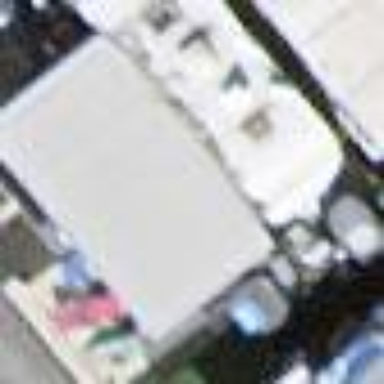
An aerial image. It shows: Camp pitch for tourism.